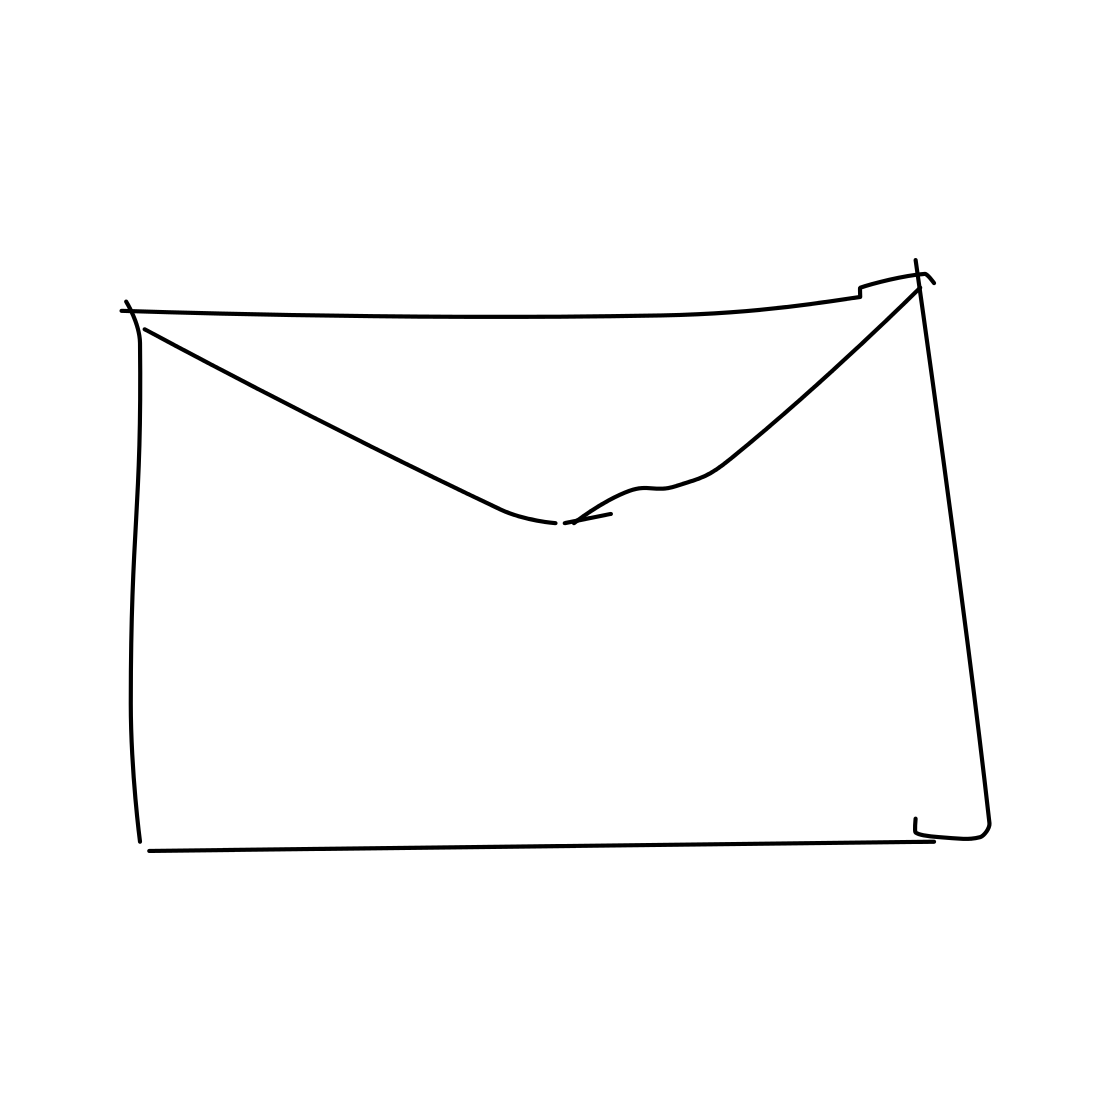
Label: envelope